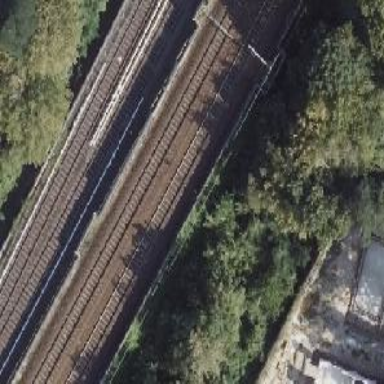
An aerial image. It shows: Railway signal.